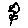
Label: flower